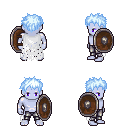
a pixel art fantasy rpg character, male body template, dark elf, purple skin, white tattered cape, metal pants, white cyan bedhead hairstyle, shield, four views (front, back, left, right), 2x2 character sprite sheet, small pixel art, hard edges, no anti-aliasing